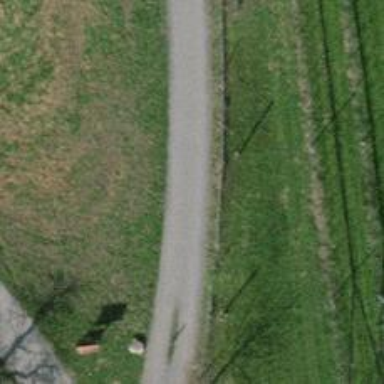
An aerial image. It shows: Bollard barrier.